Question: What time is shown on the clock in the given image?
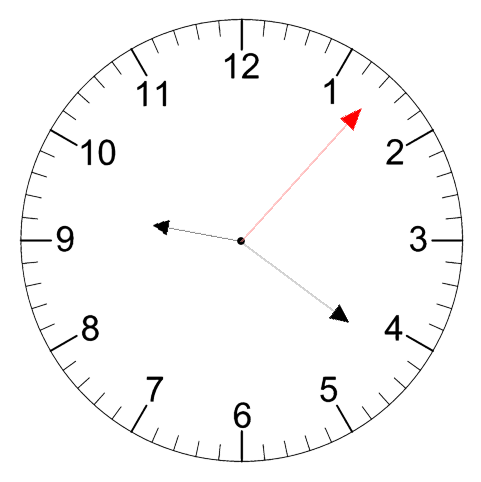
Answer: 09:21:07